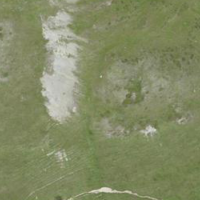
EUNIS habitat code: 26
Species observed at this site:
Selaginella selaginoides